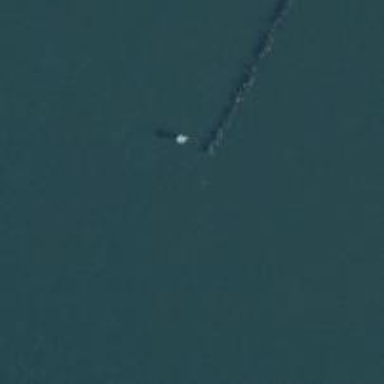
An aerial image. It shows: Breakwater structure.